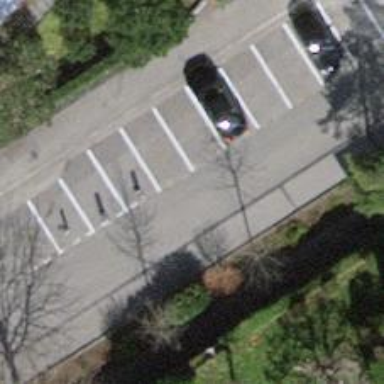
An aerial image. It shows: Residential road with asphalt surface. There are sidewalks on both sides of the road.